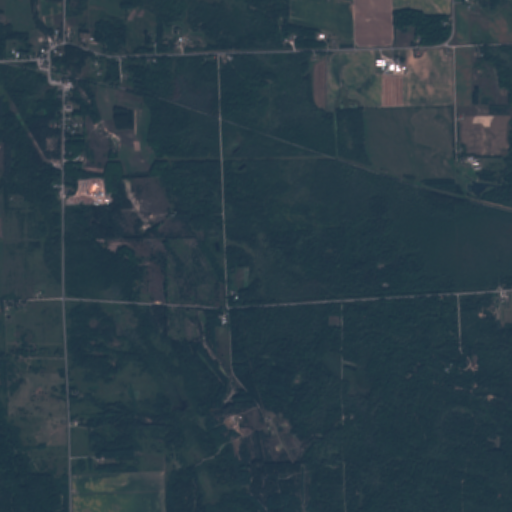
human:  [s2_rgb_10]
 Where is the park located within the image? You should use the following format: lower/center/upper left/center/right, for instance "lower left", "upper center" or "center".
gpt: The park is located in the upper left of the image.
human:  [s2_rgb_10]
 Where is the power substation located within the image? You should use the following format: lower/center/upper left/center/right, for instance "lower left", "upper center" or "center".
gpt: The power substation is located in the upper left of the image.
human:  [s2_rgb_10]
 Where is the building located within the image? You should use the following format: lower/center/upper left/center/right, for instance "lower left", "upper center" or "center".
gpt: The building is located in the upper left of the image.
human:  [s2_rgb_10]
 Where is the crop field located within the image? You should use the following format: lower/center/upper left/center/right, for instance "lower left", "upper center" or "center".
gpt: There is no crop field in the image.